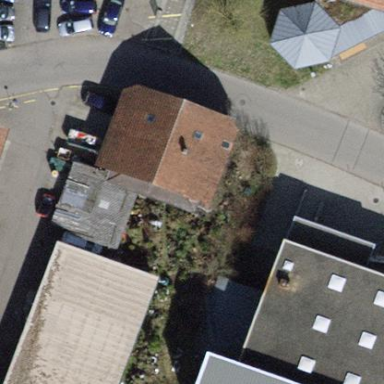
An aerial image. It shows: Building with tile roof.